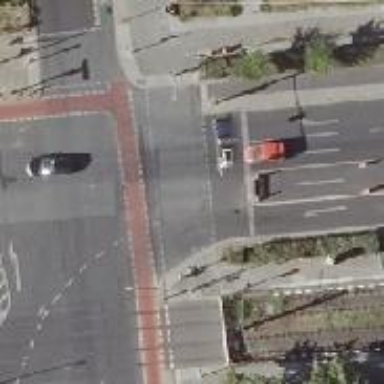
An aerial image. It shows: Crossing with traffic signals.